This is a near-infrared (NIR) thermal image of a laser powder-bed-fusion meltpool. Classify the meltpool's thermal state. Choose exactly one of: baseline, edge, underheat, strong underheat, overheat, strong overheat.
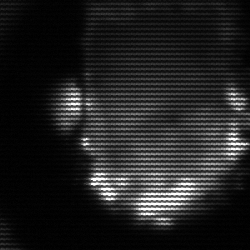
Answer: baseline